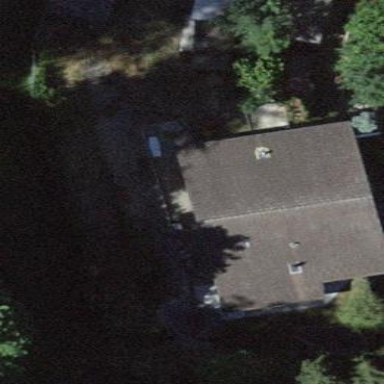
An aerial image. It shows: Simple house.